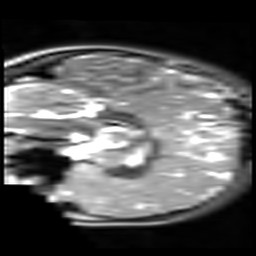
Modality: T2w
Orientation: sagittal
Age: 13
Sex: male
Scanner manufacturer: siemens
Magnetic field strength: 3 T
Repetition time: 6.8 s
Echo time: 0.084 s